Interaction volume radius: 5 \u00c5
Interaction volume height: 35 \u00c5
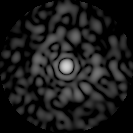
Disorder parameter: 0.8413